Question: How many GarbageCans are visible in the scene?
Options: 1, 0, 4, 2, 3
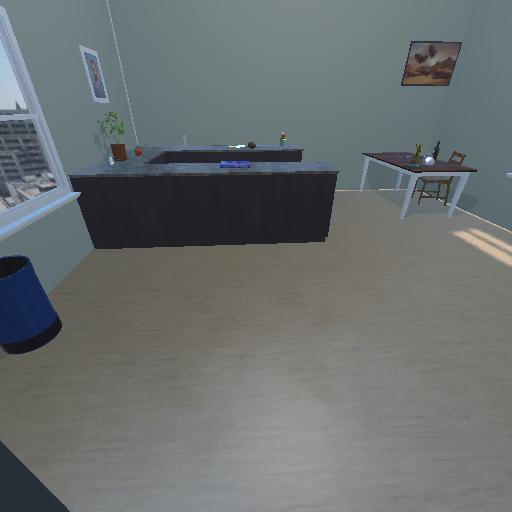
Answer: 1